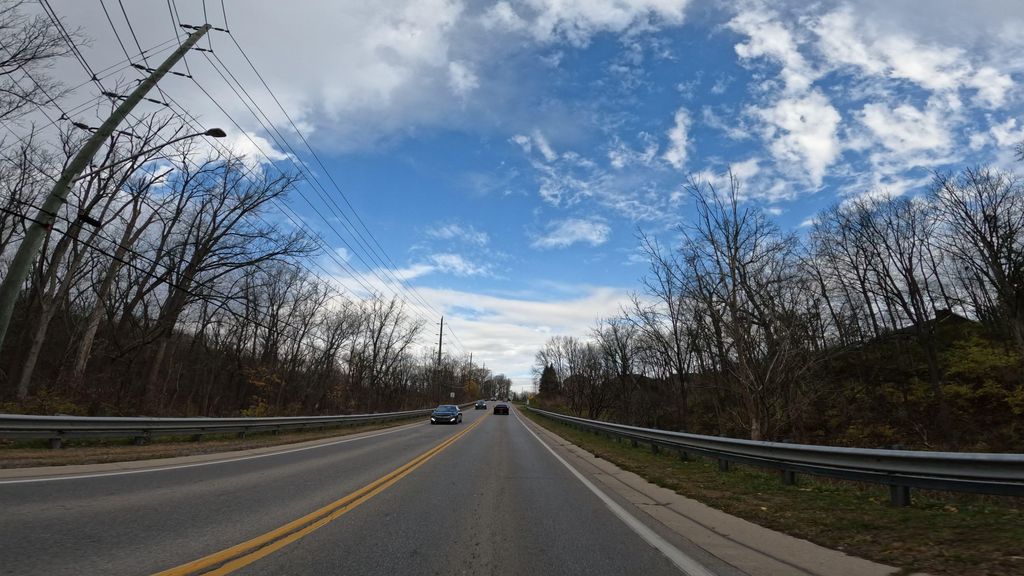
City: hamilton